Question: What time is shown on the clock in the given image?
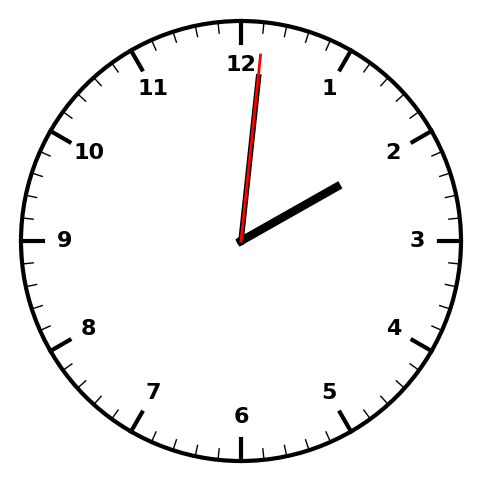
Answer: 02:01:01